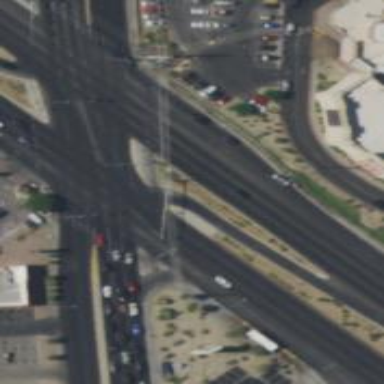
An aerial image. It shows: Asphalt road with primary link designation.